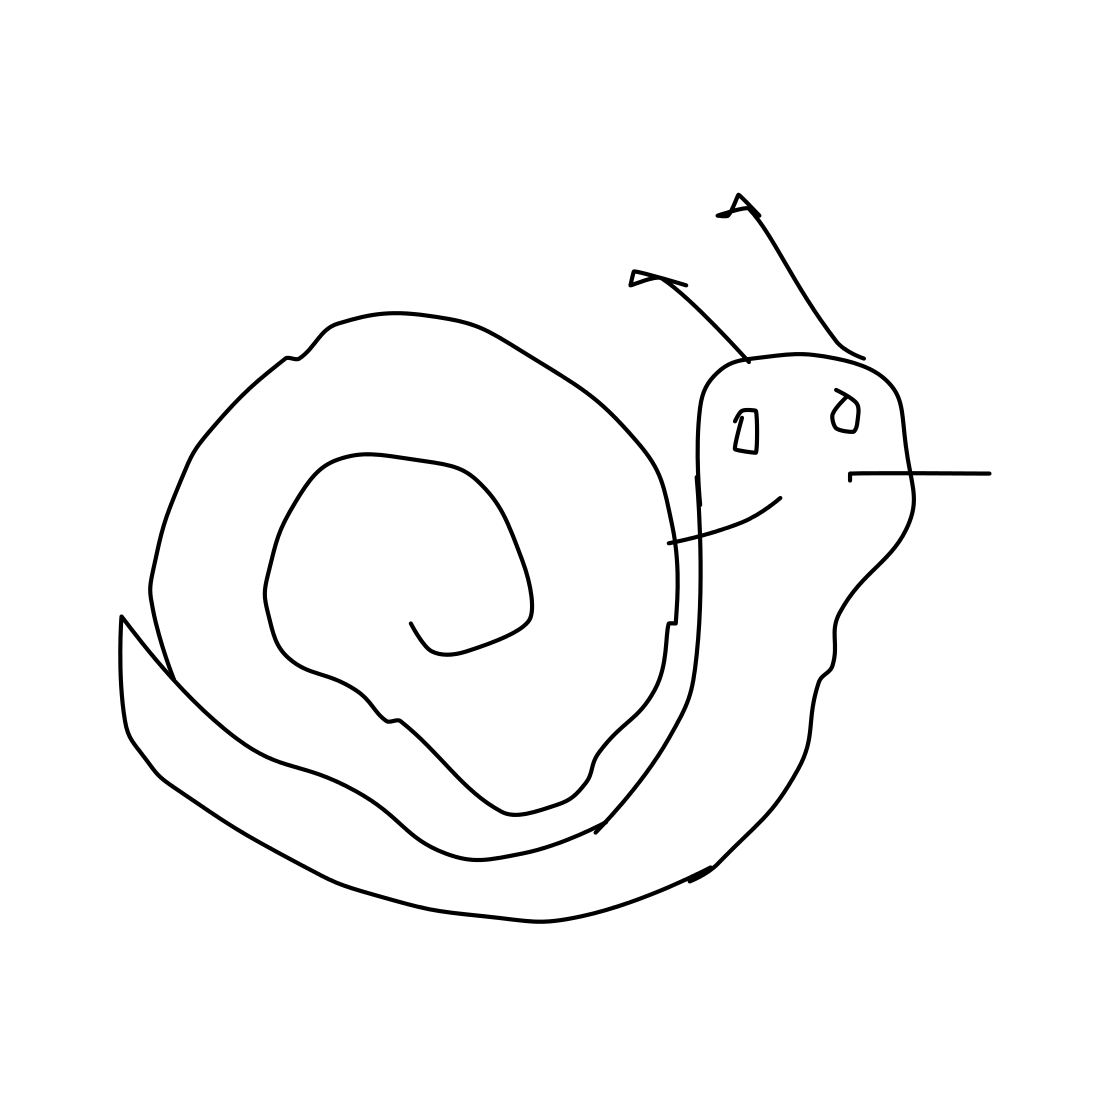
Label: snail